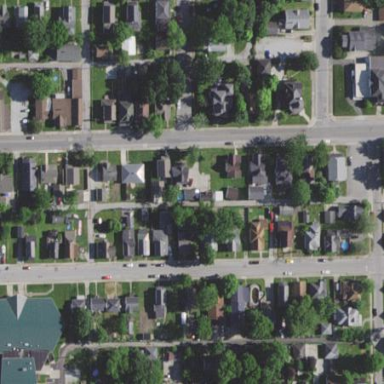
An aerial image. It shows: Sidewalk.